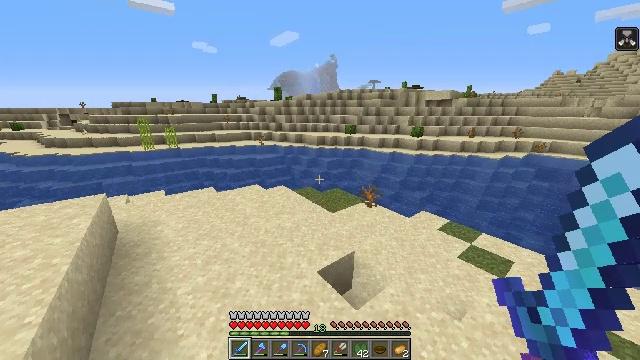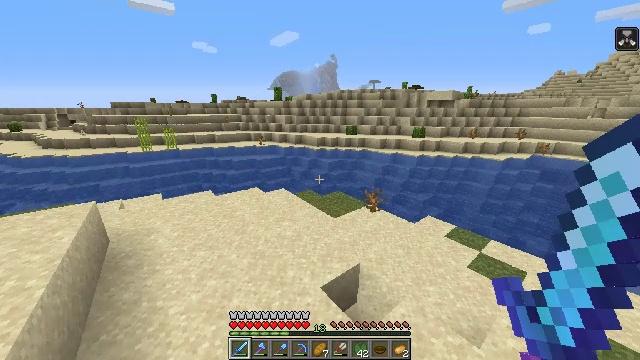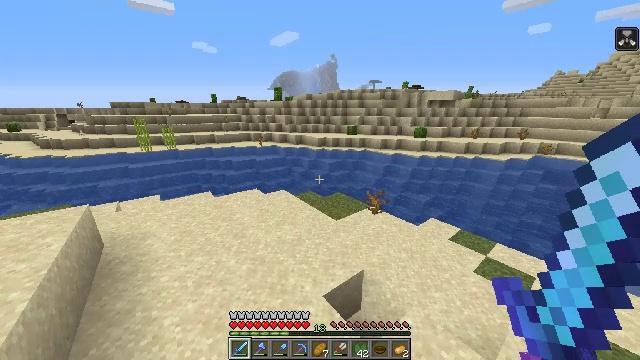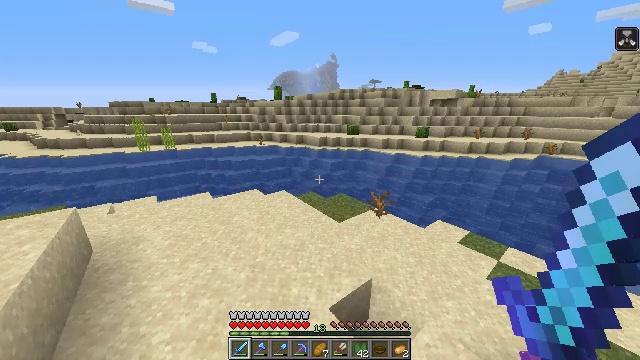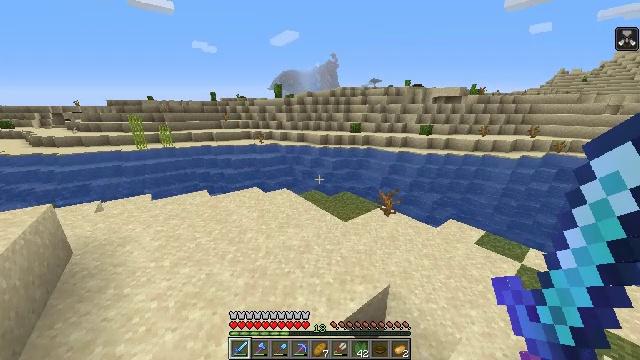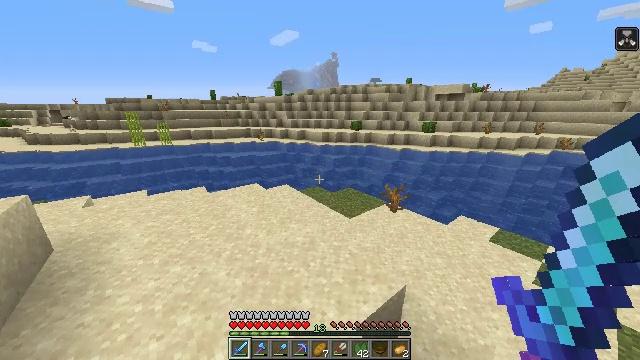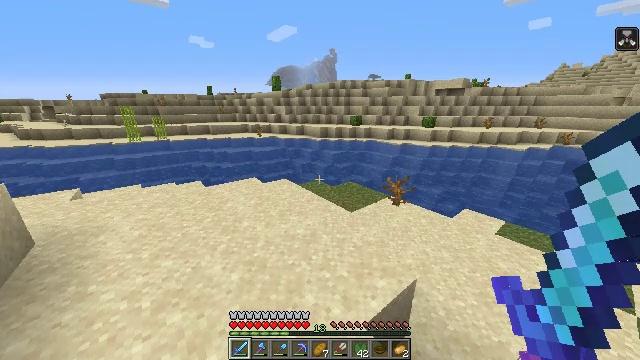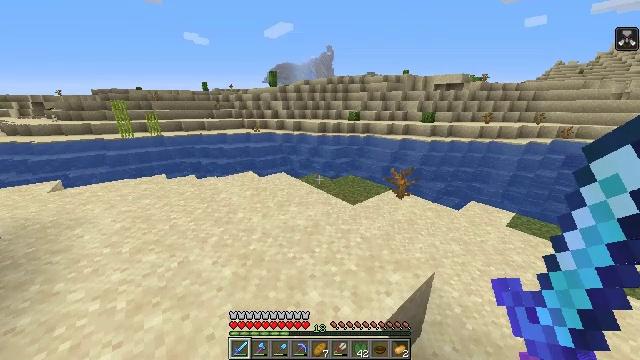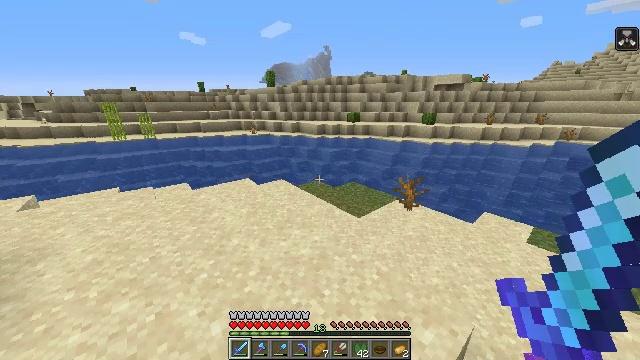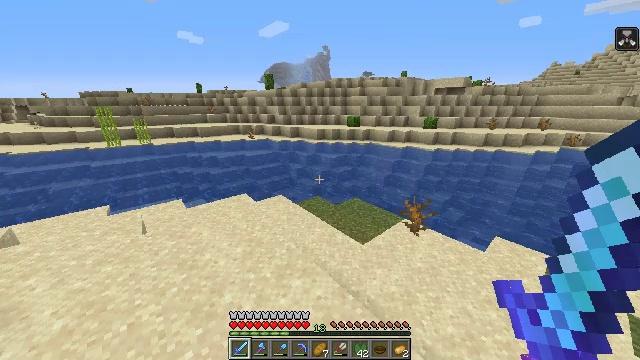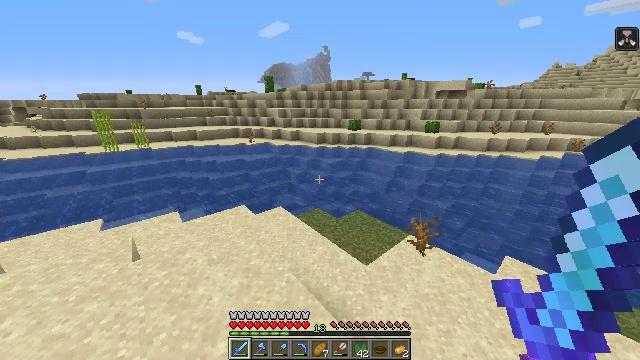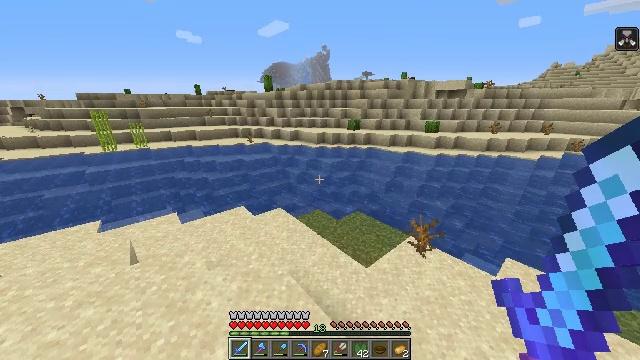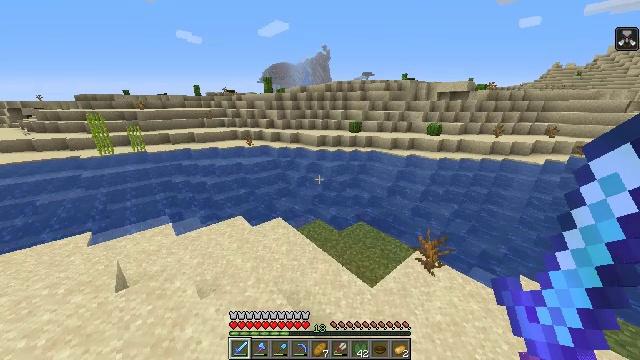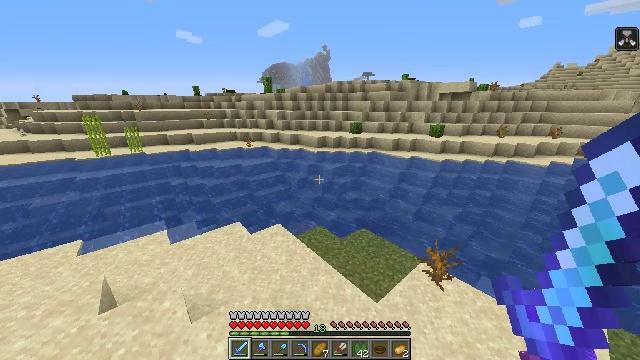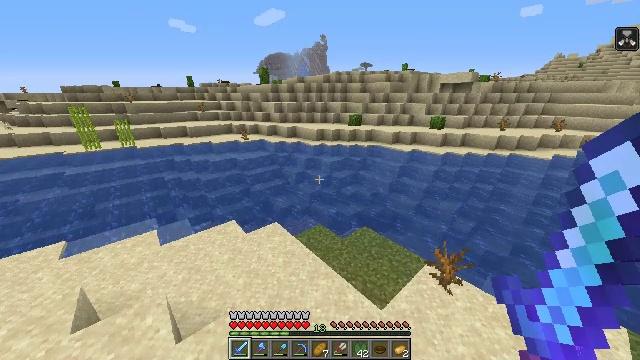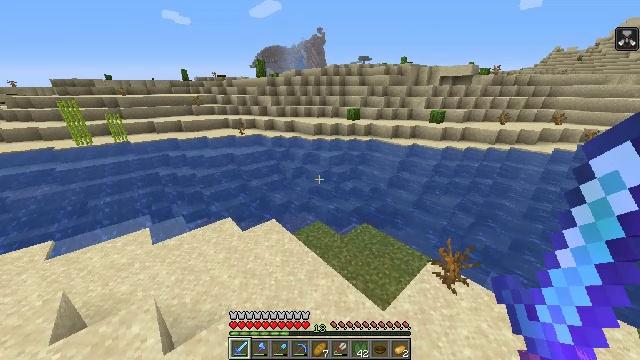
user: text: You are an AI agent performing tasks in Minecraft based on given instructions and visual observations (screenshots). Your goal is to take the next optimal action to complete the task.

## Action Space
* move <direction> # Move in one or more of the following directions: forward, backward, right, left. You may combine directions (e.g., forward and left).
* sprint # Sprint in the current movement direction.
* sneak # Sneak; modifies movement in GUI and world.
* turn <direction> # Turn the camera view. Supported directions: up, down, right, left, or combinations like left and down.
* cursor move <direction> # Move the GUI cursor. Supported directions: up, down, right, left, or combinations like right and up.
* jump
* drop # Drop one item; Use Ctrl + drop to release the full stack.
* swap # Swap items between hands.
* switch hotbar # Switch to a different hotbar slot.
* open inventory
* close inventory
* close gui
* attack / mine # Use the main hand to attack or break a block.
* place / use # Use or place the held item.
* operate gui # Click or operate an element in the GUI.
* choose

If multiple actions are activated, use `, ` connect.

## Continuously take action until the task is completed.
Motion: motion action
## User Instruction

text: Drop a bowl.
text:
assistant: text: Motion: move forward and move left, use / place, jump
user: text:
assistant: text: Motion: move forward and move left, use / place, jump
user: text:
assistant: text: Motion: move forward and move left, use / place, jump
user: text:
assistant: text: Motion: move forward and move left, use / place, jump
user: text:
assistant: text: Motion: move forward, jump
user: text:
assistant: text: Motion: move forward, jump
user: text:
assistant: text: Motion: move forward, jump
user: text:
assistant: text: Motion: move forward, jump
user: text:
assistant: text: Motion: move forward, jump
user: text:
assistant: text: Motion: move forward, jump
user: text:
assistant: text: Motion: move forward
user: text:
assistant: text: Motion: move forward
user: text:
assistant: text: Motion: move forward
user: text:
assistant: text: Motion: move forward, turn down
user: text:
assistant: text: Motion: move forward, turn down
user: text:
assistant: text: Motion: move forward
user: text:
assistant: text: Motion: move forward
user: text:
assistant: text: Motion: move forward
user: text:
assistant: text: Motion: move forward
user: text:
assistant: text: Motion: move forward
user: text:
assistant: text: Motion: move forward
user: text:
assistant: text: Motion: move forward
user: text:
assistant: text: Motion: move forward
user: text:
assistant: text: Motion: move forward
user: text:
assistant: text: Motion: move forward
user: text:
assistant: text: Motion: move forward
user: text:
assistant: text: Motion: move forward
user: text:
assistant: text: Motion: move forward
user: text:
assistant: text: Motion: move forward
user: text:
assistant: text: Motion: move forward